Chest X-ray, PA view. Patient: 60 years old, sex F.
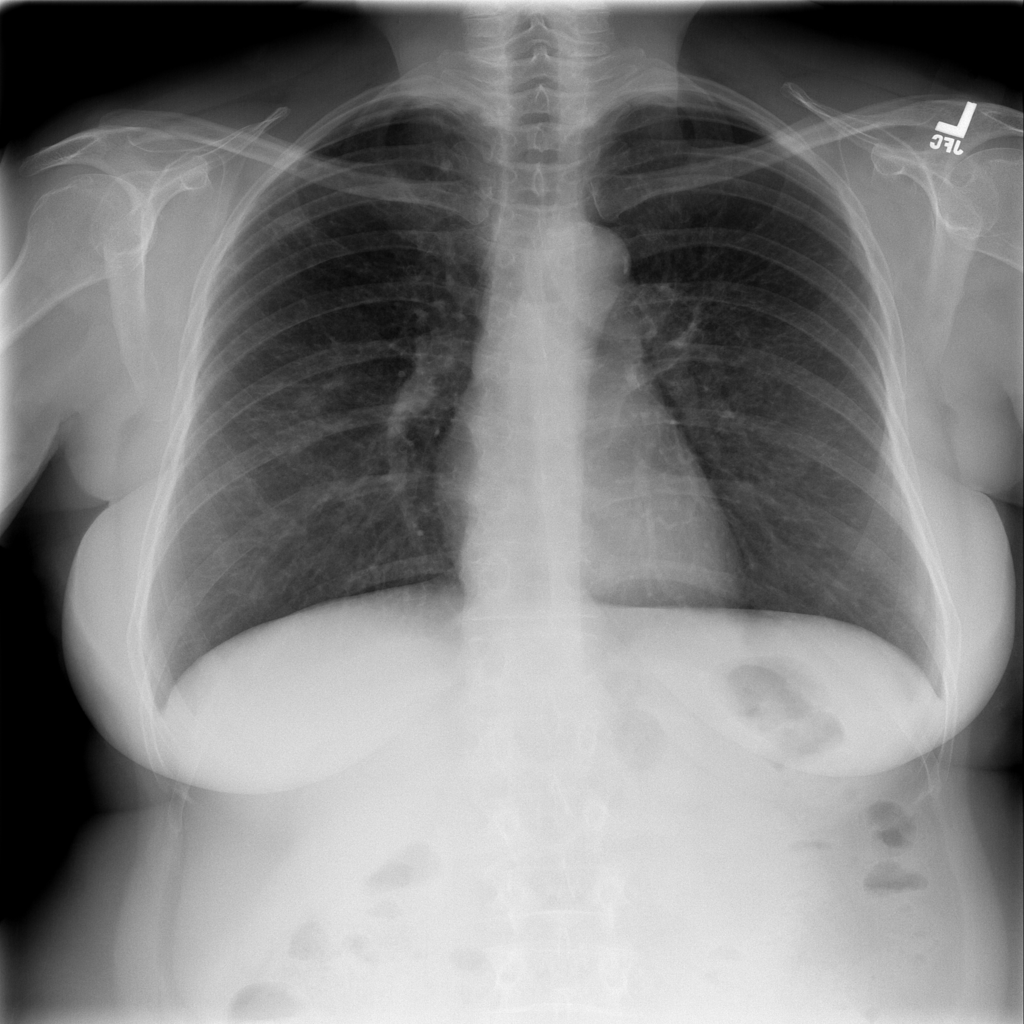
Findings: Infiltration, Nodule